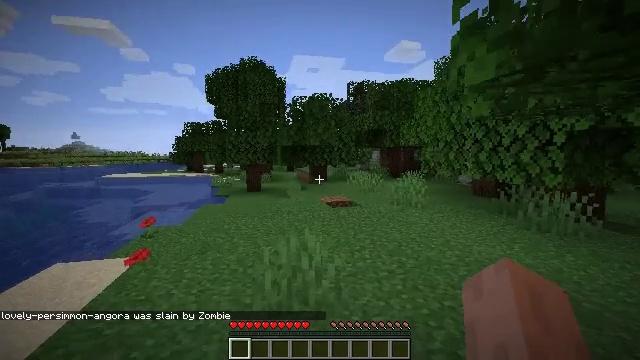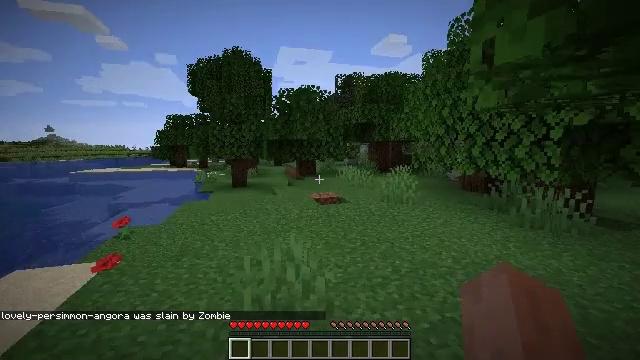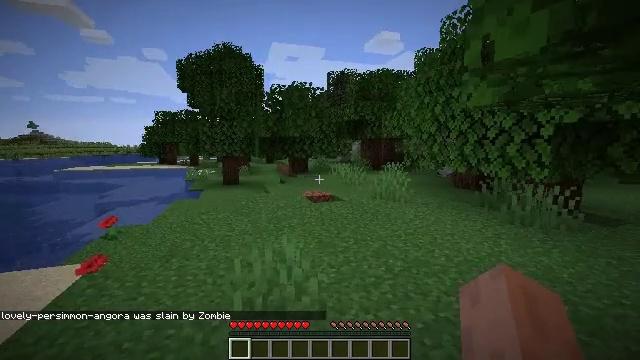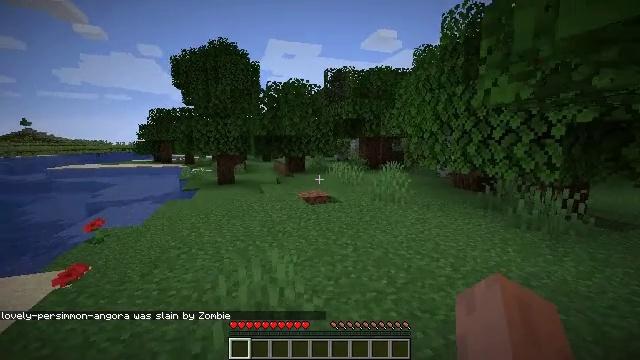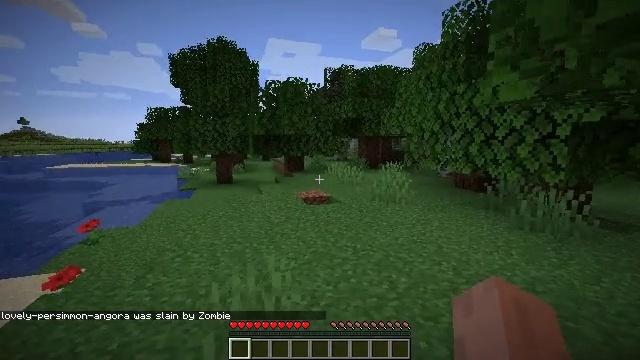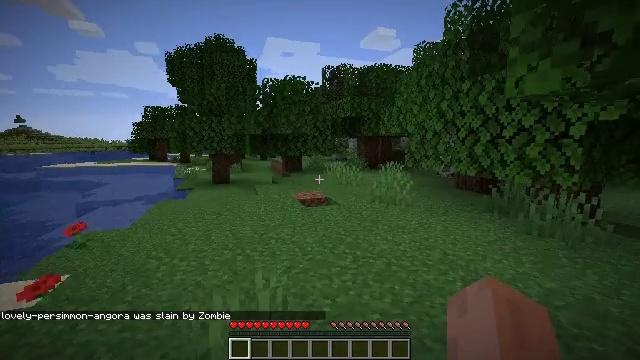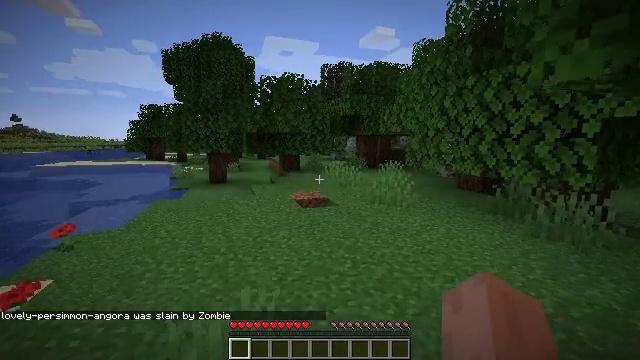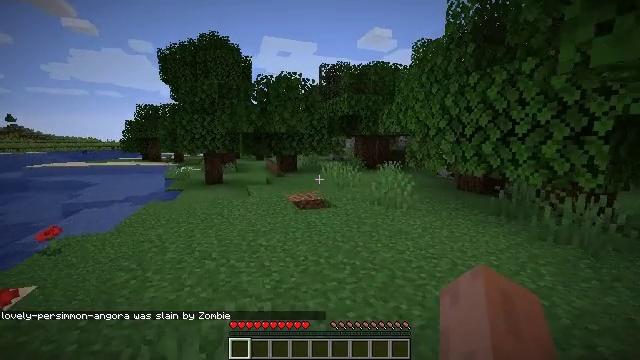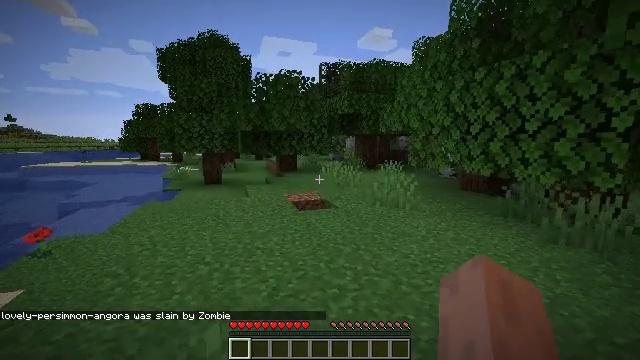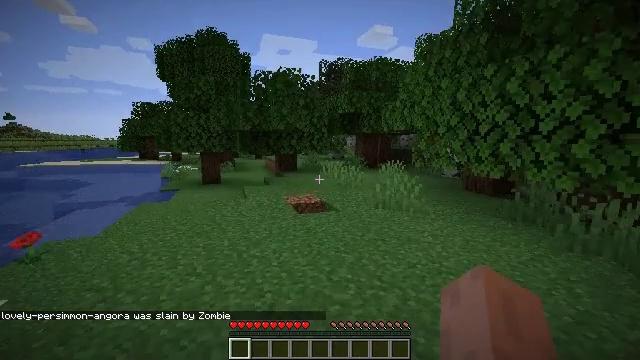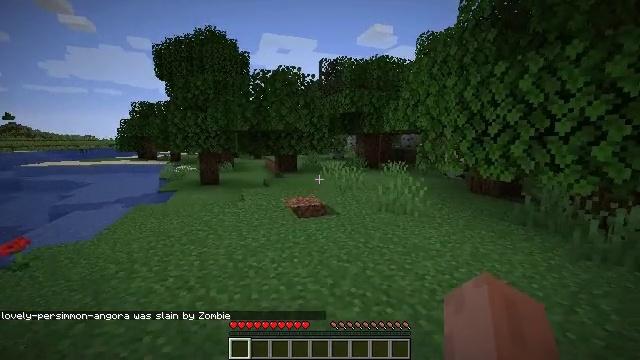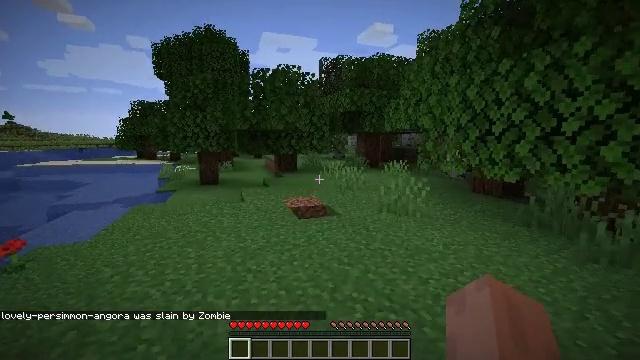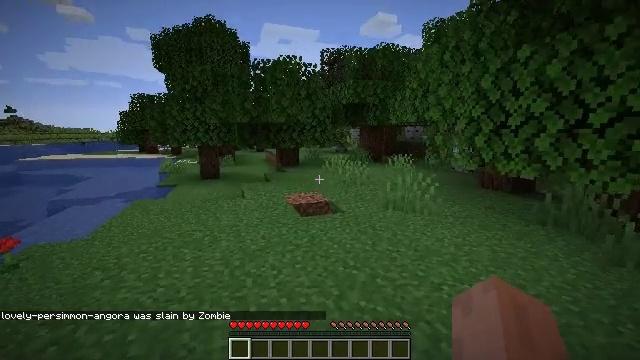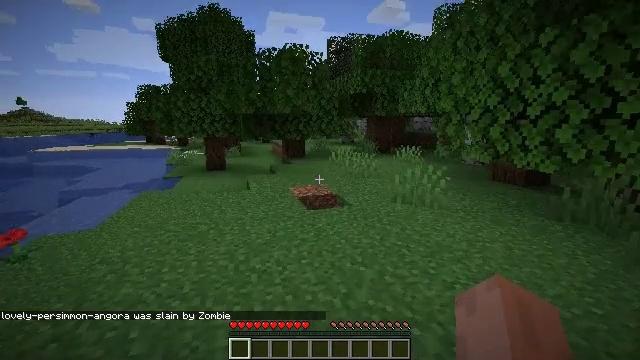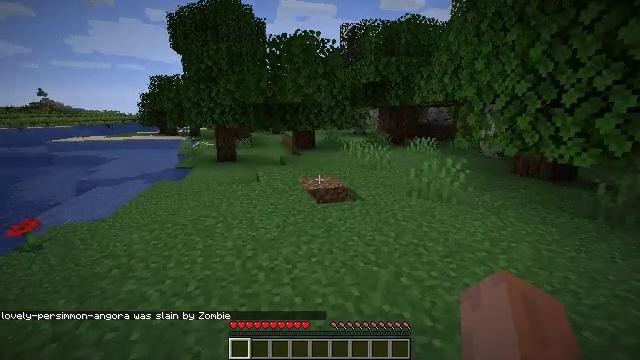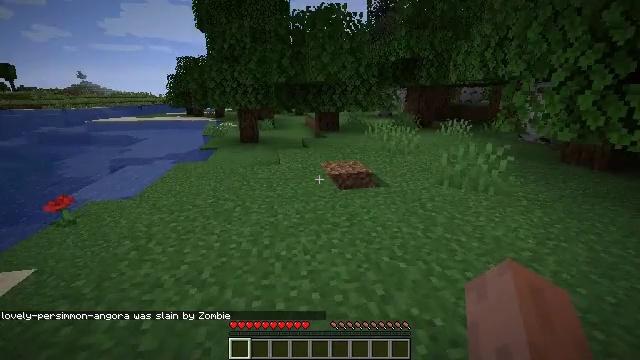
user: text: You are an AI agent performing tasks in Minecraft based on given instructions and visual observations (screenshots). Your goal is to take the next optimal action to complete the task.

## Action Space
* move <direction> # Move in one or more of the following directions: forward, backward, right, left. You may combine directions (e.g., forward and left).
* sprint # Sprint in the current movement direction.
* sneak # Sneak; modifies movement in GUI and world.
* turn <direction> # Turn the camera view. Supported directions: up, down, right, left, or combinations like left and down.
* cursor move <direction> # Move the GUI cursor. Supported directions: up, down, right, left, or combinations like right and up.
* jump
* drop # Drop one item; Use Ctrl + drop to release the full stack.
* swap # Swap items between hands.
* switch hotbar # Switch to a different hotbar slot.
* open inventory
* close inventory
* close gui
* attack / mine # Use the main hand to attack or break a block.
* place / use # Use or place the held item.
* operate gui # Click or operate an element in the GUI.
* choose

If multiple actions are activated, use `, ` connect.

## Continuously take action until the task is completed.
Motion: motion action
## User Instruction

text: Gather birch log for crafting.
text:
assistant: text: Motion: move forward, turn right and down
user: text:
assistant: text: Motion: move forward, turn right
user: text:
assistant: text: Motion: move forward
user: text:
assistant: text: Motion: move forward
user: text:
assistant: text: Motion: move forward
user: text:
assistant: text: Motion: move forward
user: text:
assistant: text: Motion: move forward
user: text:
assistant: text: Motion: move forward
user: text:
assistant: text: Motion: move forward
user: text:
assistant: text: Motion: move forward
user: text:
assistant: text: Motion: move forward
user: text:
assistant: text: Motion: move forward, turn down
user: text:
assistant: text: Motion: move forward, turn left and down
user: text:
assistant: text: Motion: move forward, turn left and down
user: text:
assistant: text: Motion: move forward, turn left and down
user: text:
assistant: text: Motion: move forward, turn left and down
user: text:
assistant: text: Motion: move forward, turn left and down
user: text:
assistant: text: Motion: move forward, turn left
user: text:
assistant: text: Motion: move forward
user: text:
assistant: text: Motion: move forward
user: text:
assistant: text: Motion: move forward
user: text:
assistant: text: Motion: move forward
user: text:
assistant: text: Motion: move forward
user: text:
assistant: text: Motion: move forward, turn down
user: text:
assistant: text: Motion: move forward, turn down
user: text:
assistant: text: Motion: move forward, turn down
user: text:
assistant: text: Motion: move forward, turn down
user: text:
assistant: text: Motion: move forward, turn down
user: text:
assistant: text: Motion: move forward, turn down
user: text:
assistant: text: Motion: move forward, turn down